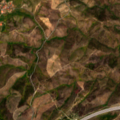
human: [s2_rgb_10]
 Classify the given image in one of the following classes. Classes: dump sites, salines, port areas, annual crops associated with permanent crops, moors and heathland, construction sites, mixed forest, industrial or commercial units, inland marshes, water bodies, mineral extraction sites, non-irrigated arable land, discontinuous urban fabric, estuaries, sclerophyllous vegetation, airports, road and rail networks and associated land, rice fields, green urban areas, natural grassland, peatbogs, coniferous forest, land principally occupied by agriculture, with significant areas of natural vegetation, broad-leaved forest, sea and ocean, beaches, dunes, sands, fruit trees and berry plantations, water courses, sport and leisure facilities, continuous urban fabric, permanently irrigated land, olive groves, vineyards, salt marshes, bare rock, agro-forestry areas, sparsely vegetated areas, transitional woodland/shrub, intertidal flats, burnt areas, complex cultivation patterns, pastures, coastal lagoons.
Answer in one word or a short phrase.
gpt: olive groves, complex cultivation patterns, transitional woodland/shrub